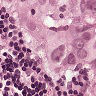
Metastatic tissue present: yes